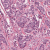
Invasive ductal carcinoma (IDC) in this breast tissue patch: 1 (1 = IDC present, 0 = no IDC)